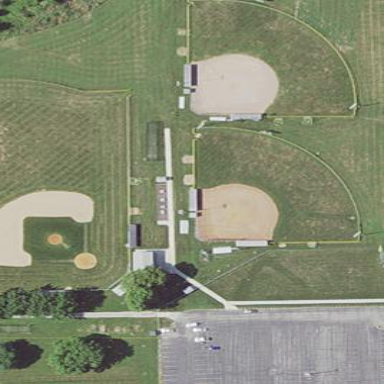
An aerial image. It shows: Baseball pitch for leisure and sports activities.